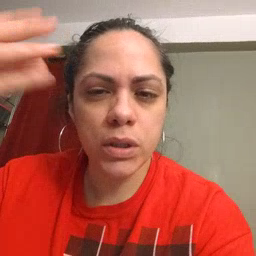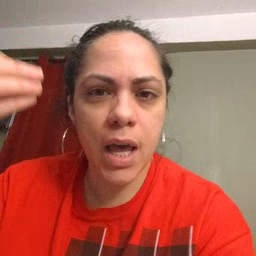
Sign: outside